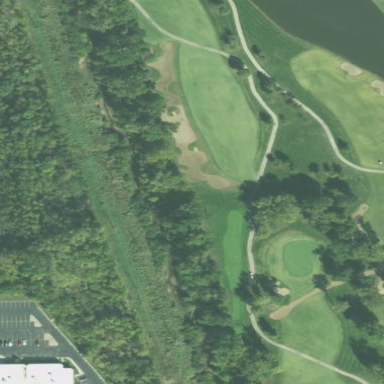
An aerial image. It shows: Golf bunker filled with natural sand.